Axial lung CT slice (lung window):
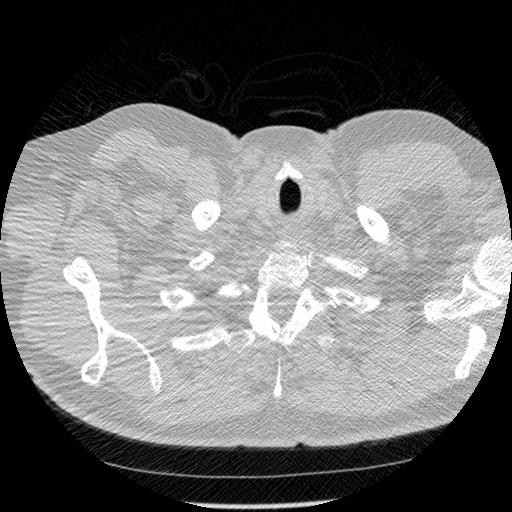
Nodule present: no